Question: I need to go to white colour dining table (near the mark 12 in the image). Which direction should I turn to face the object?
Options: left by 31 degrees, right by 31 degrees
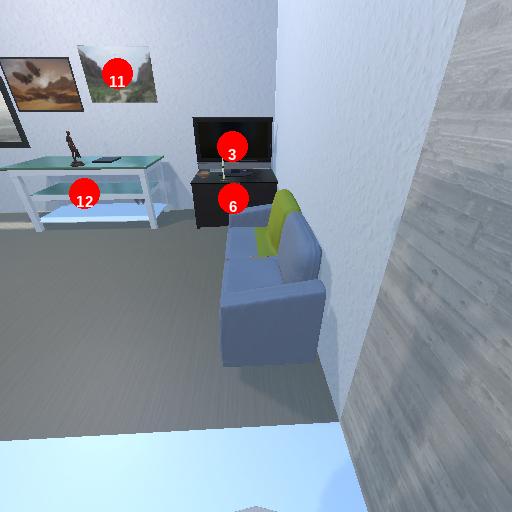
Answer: left by 31 degrees